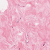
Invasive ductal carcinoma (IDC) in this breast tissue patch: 0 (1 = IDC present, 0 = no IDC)